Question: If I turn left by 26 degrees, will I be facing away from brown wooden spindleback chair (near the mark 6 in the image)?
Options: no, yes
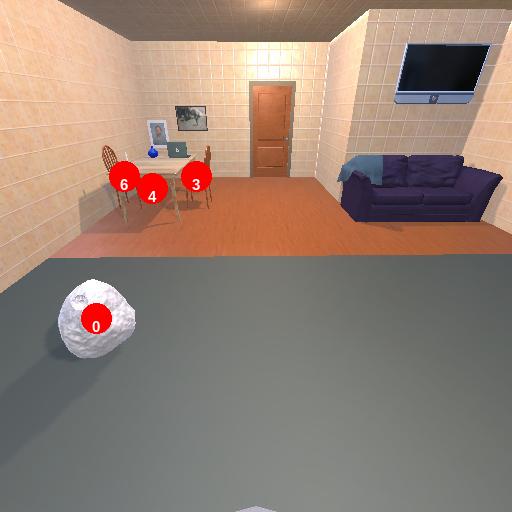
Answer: no